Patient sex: M
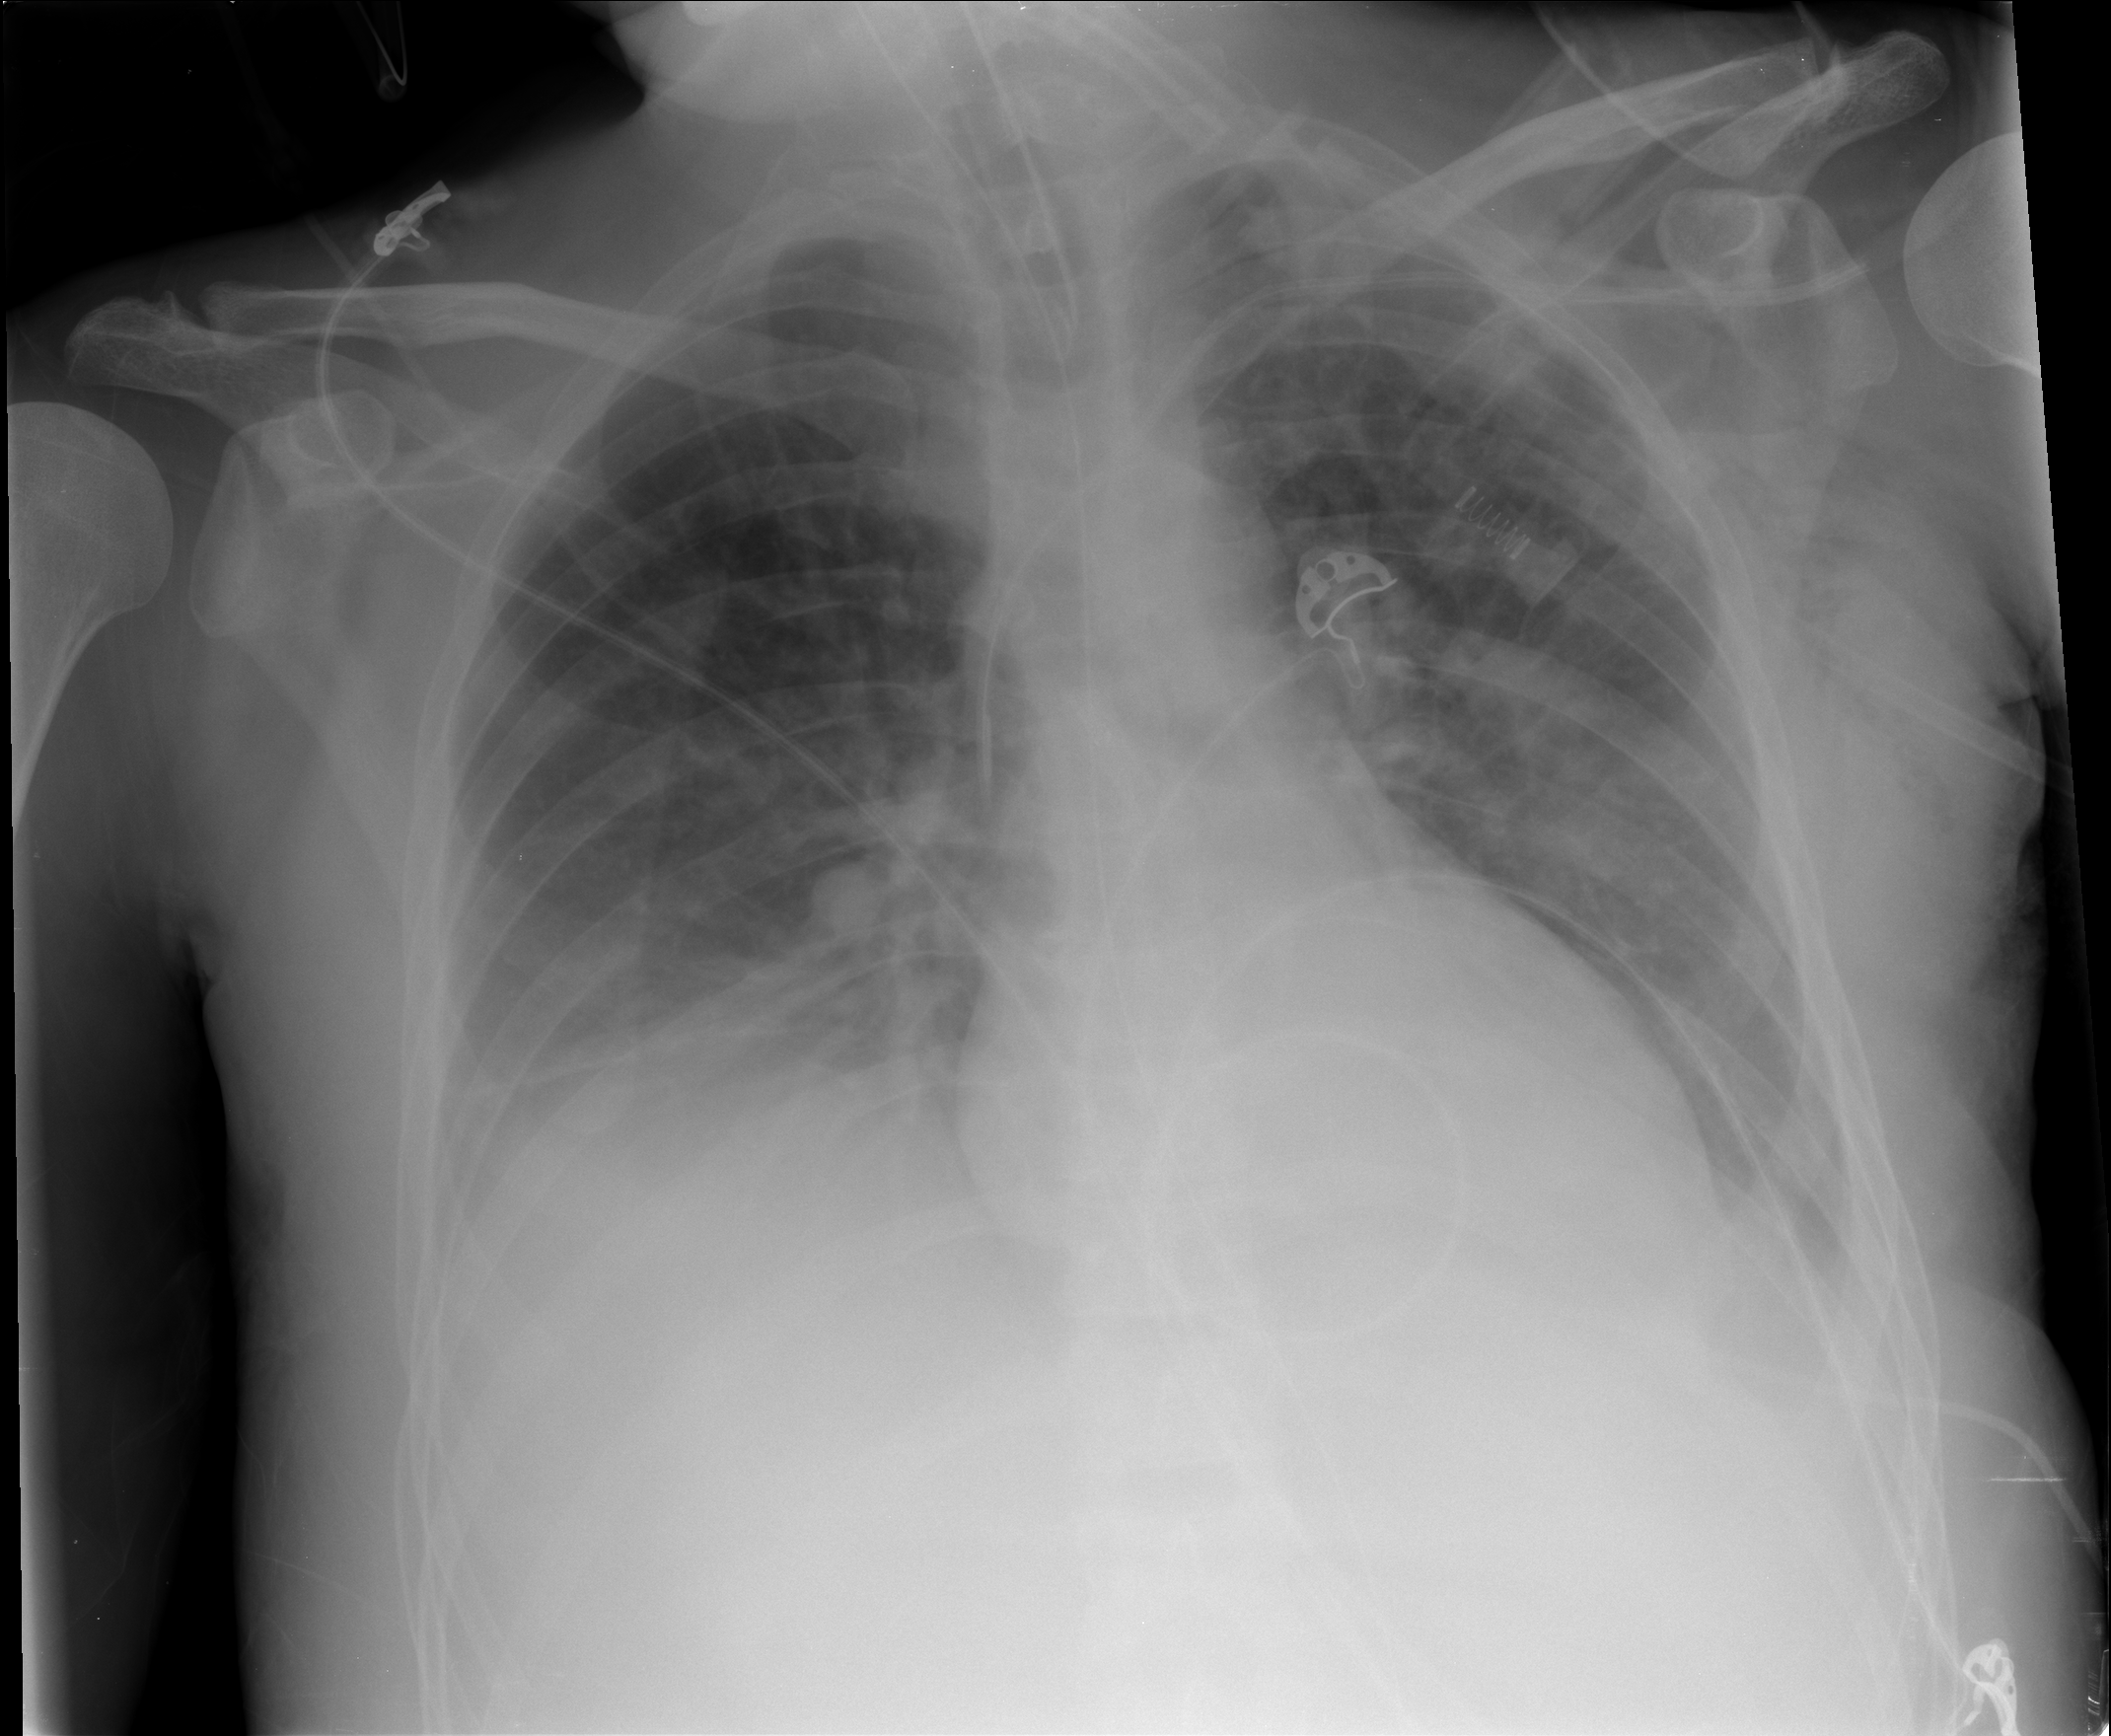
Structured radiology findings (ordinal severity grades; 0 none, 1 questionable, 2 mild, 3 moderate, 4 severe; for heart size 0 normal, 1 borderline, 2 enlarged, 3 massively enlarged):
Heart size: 0
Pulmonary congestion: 2
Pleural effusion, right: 3
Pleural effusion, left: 2
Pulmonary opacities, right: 1
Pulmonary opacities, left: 2
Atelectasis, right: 2
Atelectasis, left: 2